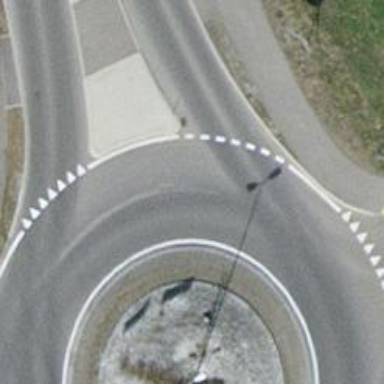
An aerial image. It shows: Road with "give way" sign.